Question: How can I add a short line below link ? The line should be visible only on hover.
I tried with border-bottom, but that way the line is 100% of the link width and I want the line to be than the link .
Here is a example image of the effect that I try to make.

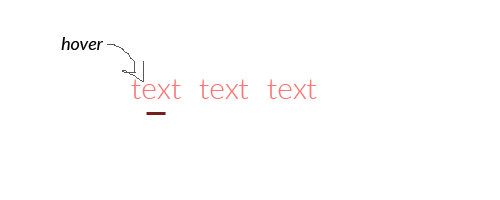
Answer: You can try using '::after' pseudo element:
'''
a {
position: relative;
text-decoration: none;
}
a:hover::after {
content: "";
position: absolute;
left: 25%;
right: 25%;
bottom: 0;
border: 1px solid black;
}
'''
'''
<a href='#'>Demo Link</a>
'''